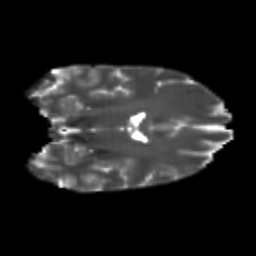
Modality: T2w
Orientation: coronal
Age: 22
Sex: female
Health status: healthy
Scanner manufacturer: philips
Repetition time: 7.404 s
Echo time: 0.0863 s